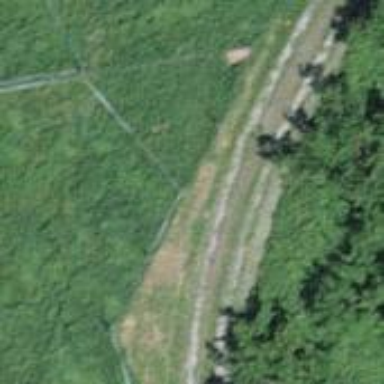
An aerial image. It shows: Track with grade 4 tracktype.